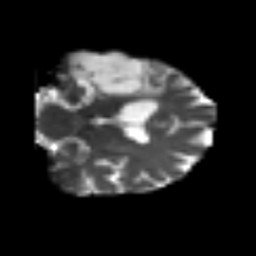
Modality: T2w
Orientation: coronal
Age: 54
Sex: male
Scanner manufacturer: siemens
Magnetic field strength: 3 T
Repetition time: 4.4 s
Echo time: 0.1 s